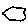
Label: hexagon